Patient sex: M
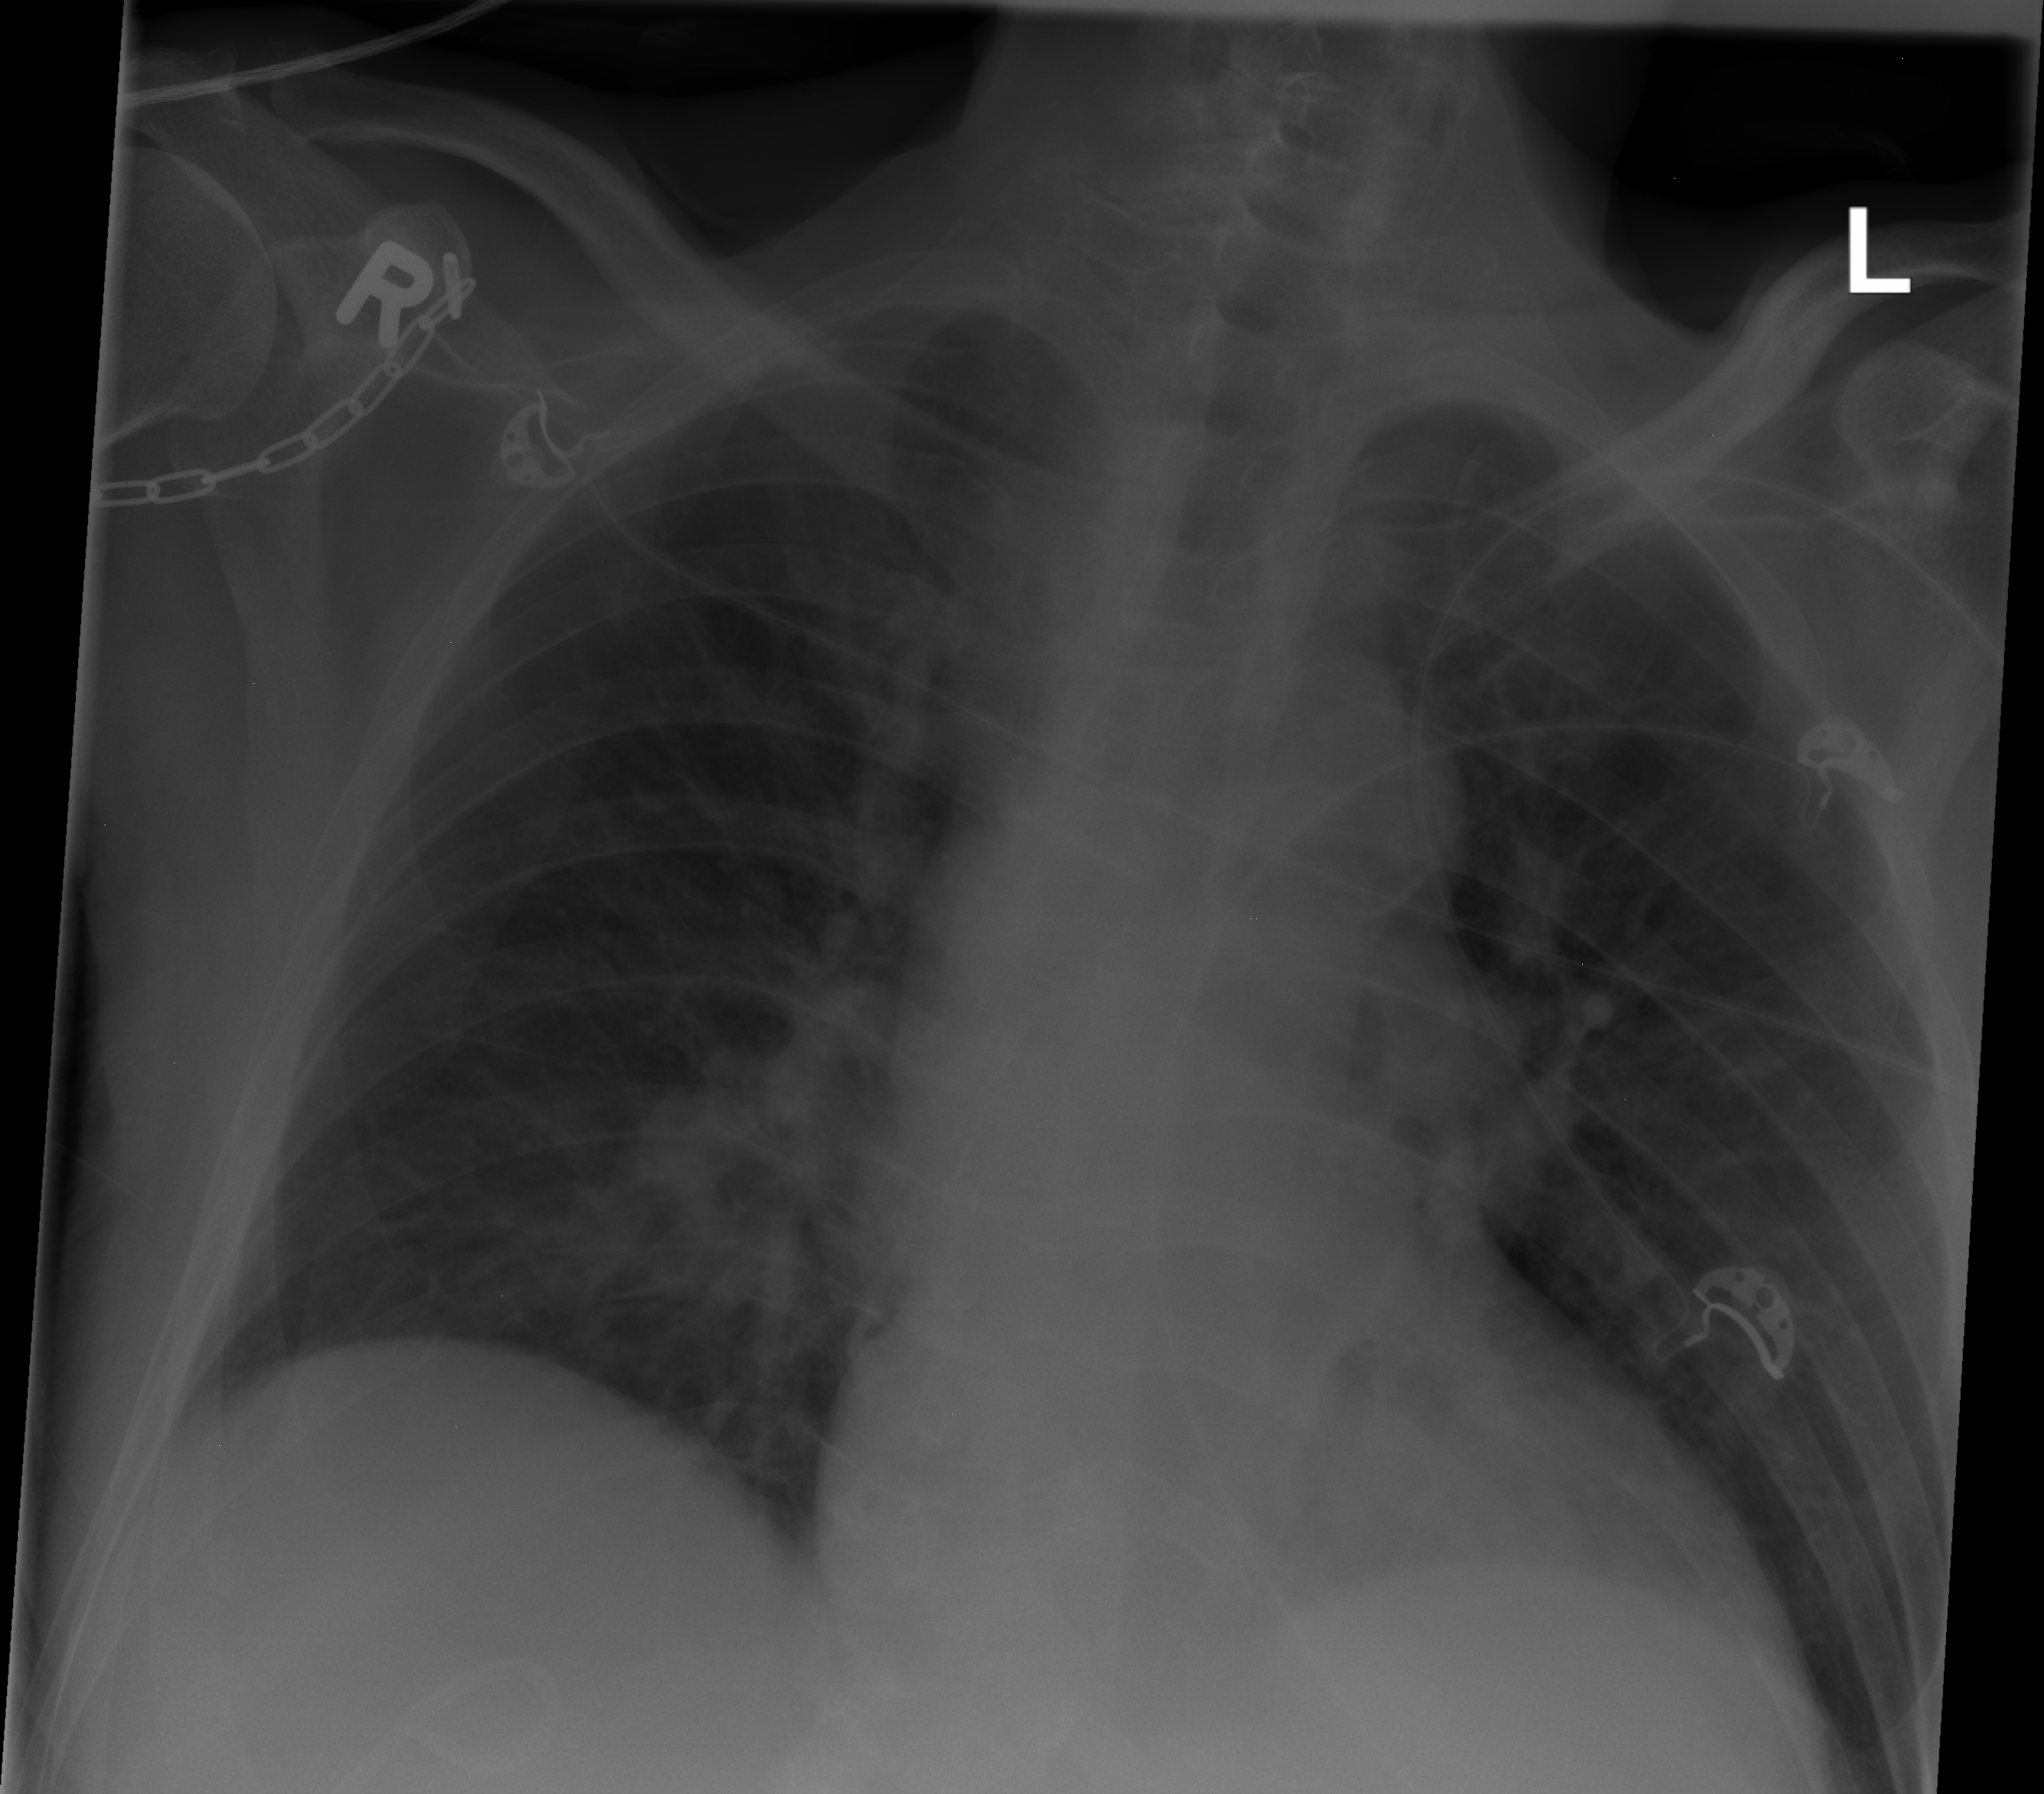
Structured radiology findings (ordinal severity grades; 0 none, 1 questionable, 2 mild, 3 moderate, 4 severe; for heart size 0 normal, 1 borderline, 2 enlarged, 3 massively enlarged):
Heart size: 0
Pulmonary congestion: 1
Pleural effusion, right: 0
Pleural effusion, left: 0
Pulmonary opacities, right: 0
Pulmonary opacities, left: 0
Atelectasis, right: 0
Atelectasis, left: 0